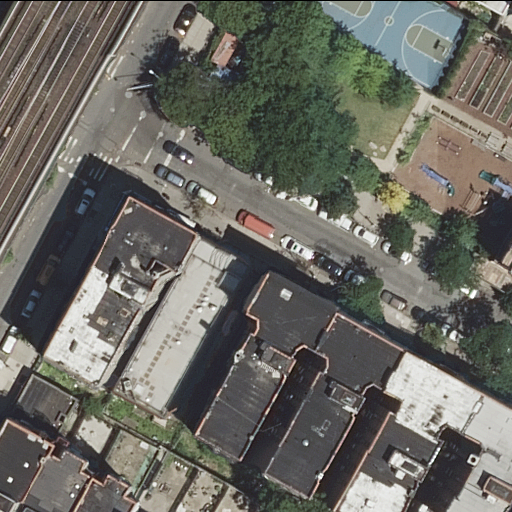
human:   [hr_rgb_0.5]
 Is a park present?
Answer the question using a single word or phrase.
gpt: yes

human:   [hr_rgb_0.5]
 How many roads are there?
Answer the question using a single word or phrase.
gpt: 7

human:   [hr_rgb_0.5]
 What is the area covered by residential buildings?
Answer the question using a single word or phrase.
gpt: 3008m2

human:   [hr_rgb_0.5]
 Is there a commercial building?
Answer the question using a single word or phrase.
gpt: no

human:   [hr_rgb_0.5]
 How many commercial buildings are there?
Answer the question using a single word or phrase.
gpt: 0

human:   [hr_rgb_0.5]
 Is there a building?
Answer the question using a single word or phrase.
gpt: yes

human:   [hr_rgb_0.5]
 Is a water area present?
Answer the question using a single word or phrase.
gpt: no

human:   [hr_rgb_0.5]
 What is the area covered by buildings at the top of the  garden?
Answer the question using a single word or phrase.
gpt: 37m2

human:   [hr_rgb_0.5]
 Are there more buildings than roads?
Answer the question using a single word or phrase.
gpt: yes

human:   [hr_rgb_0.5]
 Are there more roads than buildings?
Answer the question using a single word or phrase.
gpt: no

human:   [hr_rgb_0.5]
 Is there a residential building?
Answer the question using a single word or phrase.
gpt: yes

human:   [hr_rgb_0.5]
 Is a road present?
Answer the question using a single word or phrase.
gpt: yes

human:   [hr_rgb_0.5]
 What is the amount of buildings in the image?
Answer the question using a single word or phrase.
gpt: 13

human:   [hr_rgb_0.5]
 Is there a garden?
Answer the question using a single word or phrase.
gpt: yes

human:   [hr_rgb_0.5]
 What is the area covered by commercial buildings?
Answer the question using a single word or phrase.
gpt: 0m2

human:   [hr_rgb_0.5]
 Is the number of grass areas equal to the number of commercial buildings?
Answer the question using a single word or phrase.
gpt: no

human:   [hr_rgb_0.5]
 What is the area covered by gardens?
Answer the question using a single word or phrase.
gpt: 287m2

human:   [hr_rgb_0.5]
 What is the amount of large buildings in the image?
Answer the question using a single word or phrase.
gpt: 1

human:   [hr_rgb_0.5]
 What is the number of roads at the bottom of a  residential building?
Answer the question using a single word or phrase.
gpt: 4

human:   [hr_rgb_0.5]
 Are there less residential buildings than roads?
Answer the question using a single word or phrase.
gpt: no

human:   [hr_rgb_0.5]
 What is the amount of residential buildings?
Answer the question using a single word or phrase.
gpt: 11

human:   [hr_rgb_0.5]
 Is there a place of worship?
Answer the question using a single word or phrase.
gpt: yes

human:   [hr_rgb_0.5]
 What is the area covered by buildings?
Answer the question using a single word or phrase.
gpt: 3042m2

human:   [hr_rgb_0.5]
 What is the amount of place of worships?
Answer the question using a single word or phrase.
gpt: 1

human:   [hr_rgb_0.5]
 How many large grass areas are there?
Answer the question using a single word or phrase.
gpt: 0

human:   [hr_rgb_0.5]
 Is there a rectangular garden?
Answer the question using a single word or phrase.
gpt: yes

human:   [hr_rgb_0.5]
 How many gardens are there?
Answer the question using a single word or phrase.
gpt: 1

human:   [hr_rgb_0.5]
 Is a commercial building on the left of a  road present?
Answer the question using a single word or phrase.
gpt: no

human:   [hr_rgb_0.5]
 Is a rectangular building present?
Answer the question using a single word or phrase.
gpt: yes

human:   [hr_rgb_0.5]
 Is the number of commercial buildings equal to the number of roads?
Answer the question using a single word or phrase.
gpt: no

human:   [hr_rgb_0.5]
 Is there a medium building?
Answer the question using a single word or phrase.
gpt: yes

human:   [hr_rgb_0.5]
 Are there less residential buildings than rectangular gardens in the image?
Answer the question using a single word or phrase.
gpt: no

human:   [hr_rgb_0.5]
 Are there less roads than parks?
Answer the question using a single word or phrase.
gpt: no

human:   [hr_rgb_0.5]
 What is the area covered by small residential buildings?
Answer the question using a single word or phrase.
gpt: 57m2

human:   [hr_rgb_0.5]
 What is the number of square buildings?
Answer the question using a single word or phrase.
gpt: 0

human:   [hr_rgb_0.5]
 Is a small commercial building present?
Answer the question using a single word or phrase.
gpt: no

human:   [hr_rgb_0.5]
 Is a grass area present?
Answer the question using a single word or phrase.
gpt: yes

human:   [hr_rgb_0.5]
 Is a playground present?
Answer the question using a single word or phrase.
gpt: yes

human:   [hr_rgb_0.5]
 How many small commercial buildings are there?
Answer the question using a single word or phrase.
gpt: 0

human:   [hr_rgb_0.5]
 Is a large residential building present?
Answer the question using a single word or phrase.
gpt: yes

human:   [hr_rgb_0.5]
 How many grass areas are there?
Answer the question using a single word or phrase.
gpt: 1

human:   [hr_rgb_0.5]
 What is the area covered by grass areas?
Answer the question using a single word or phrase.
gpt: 344m2

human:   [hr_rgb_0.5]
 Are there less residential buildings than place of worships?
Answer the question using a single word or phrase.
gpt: no

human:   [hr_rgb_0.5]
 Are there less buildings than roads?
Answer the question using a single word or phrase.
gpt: no

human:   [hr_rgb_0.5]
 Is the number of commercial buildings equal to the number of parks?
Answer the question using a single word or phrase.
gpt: no

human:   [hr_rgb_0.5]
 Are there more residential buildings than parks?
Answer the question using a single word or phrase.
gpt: yes

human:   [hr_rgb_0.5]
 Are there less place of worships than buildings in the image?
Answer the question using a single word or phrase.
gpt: yes

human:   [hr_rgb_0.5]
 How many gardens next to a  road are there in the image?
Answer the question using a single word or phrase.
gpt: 1

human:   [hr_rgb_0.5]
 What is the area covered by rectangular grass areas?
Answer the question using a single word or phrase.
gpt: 0m2

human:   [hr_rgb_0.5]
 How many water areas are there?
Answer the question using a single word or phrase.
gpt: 0

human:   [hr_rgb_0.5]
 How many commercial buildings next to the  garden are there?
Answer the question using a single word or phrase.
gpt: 0

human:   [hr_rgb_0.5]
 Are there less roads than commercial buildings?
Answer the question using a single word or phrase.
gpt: no

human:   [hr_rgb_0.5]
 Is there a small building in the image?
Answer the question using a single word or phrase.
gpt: yes

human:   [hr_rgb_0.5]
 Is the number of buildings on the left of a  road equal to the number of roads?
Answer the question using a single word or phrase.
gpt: no

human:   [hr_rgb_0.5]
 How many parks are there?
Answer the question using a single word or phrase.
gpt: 1

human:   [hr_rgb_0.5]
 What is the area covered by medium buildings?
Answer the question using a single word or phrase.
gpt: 2356m2

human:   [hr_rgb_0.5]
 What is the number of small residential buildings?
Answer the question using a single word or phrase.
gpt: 3

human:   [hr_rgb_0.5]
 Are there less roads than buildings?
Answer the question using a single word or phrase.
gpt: yes

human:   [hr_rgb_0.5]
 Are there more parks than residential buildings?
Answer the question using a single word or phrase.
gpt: no

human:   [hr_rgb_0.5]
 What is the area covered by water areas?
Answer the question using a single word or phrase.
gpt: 0m2

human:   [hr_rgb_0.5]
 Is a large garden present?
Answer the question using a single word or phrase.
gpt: no

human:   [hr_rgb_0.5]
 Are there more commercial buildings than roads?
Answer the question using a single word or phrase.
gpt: no

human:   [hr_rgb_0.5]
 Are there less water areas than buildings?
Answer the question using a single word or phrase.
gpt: yes

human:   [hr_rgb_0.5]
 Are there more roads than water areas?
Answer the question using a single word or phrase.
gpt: yes